Field crop: maize
Growth stage: 2
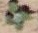
Species: chenopodium